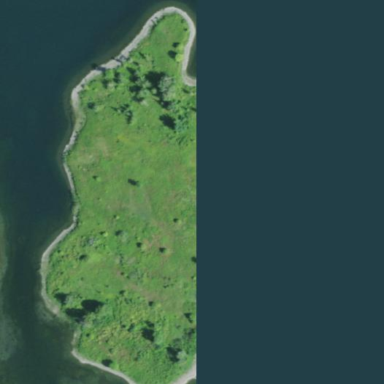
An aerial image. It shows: Islet.